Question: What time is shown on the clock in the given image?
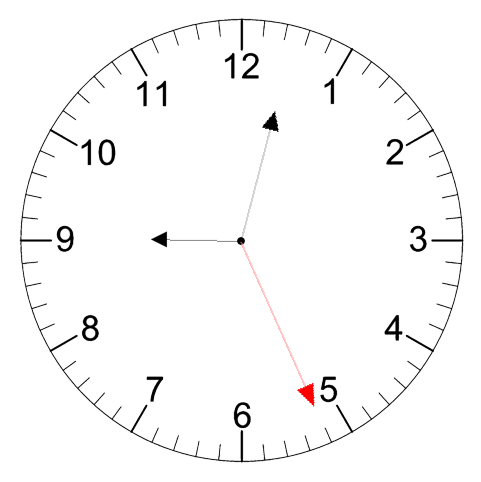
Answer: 09:02:26